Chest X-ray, AP view. Patient: 22 years old, sex M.
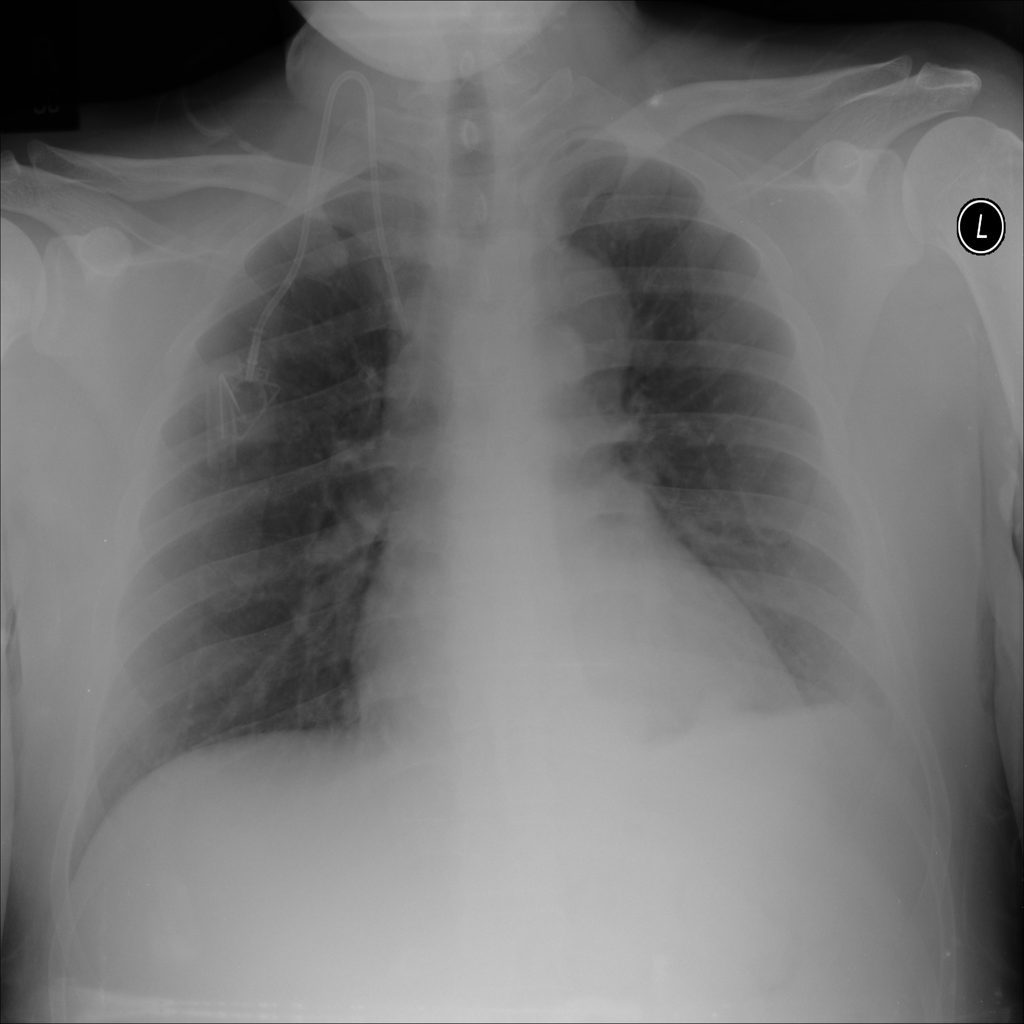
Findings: Mass